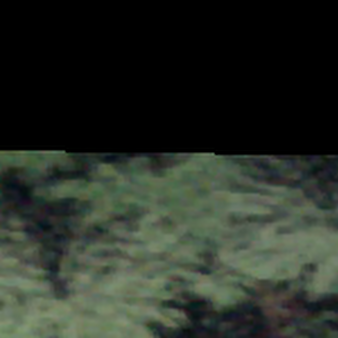
Label: other